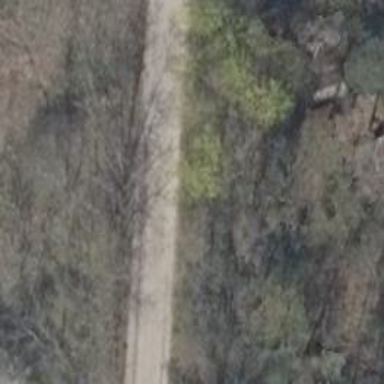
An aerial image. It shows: Dirt service road.